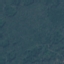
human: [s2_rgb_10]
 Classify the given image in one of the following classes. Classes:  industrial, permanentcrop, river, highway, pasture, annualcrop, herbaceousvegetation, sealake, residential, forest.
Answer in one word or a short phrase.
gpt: Forest